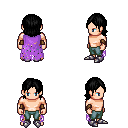
a pixel art fantasy rpg character, male body template, human, light skin, maroon tattered cape, teal pants, black long bangs hairstyle, leather bracers, metal boots, four views (front, back, left, right), 2x2 character sprite sheet, small pixel art, hard edges, no anti-aliasing